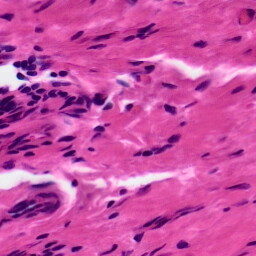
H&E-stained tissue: Ovarian